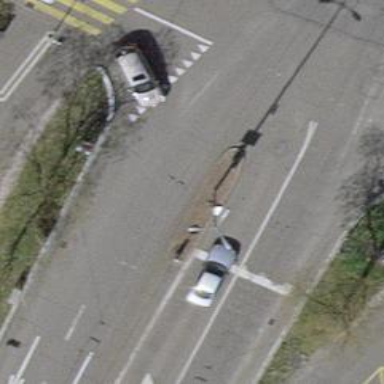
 featuring trolley wire for electric transport and designated cycling lane on both sides."